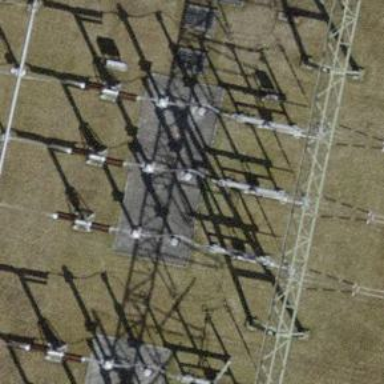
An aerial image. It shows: Power line in the image.